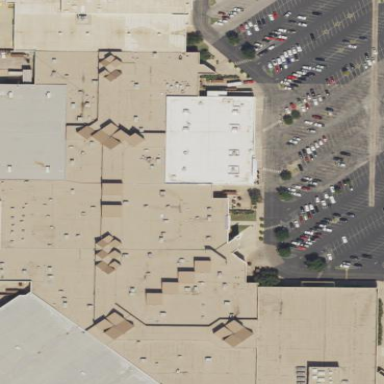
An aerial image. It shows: Mall building.